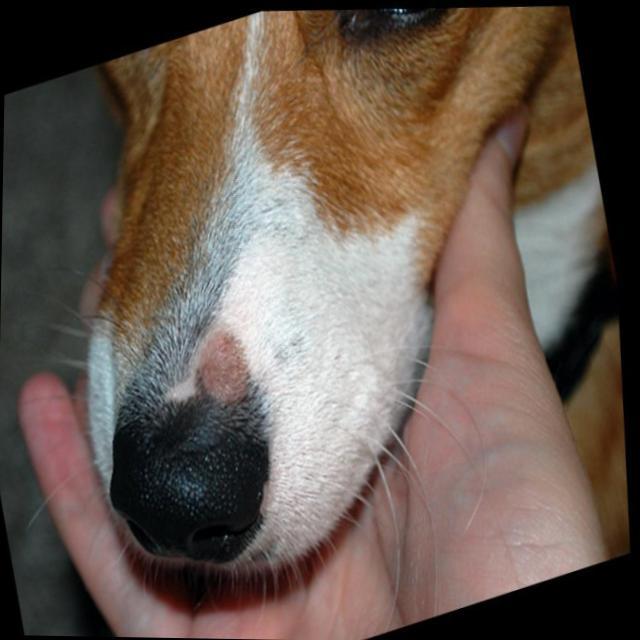
Canine ringworm (Dermatophytosis) — fungal infection caused by Microsporum or Trichophyton. Presents with circular alopecia, scaling, crusting, and broken hairs.